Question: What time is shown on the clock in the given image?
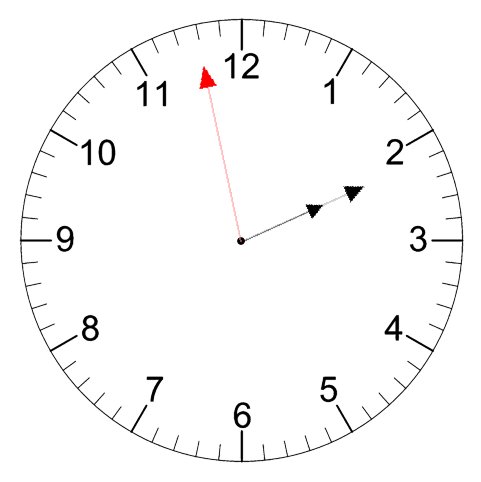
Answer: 02:10:58